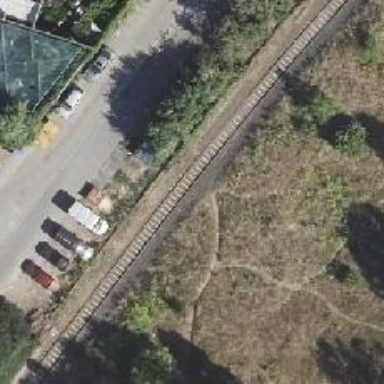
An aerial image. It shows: Preserved railway stop position.